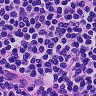
Metastatic tissue present: no